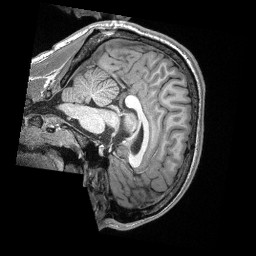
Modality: T1w
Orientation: sagittal
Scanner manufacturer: siemens
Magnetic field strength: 3 T
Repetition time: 2.3 s
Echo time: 0.00308 s